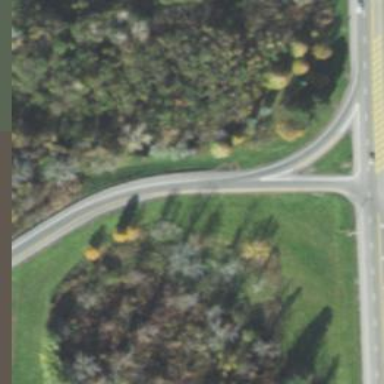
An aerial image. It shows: Primary link road with asphalt surface.